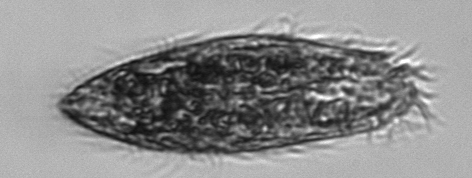
Label: Euplotes_morphotype1